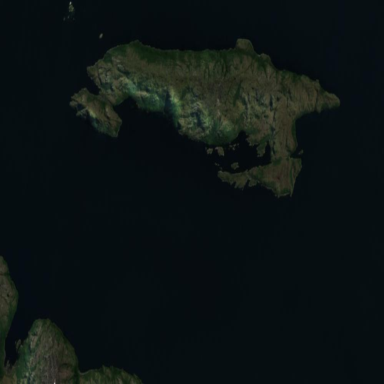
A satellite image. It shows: Island with natural coastline.